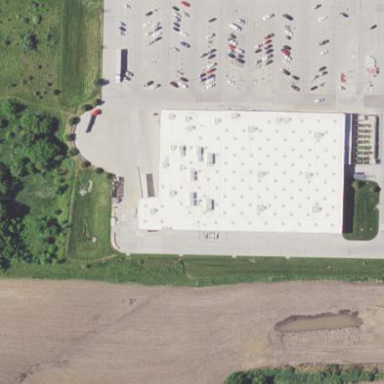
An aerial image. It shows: Retail area.